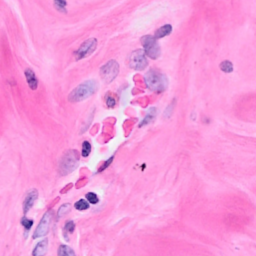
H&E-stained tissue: Breast